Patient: sex M, age 65
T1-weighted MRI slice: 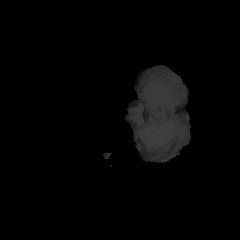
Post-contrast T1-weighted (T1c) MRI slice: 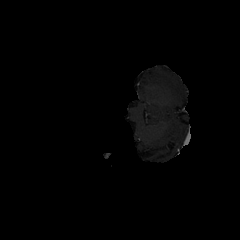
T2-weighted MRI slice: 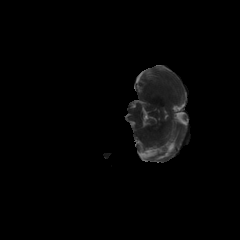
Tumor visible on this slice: no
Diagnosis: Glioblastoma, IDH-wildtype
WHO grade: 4